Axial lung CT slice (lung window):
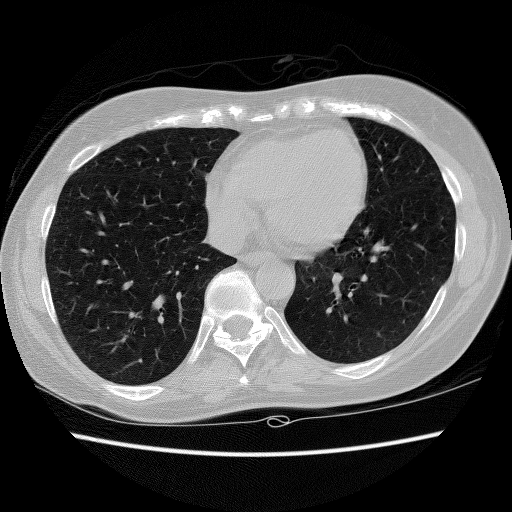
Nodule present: no